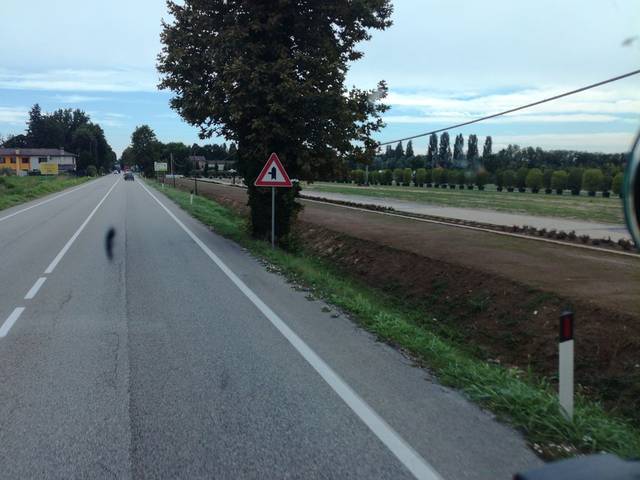
Region: Italy
Coordinates: 45.577, 11.809